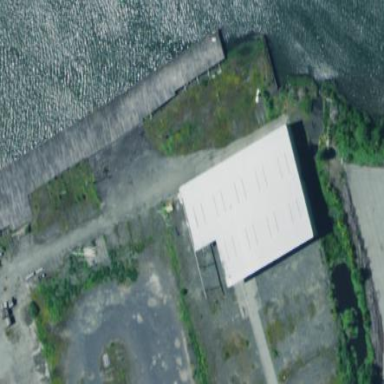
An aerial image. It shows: Industrial building that serves as pulp mill.